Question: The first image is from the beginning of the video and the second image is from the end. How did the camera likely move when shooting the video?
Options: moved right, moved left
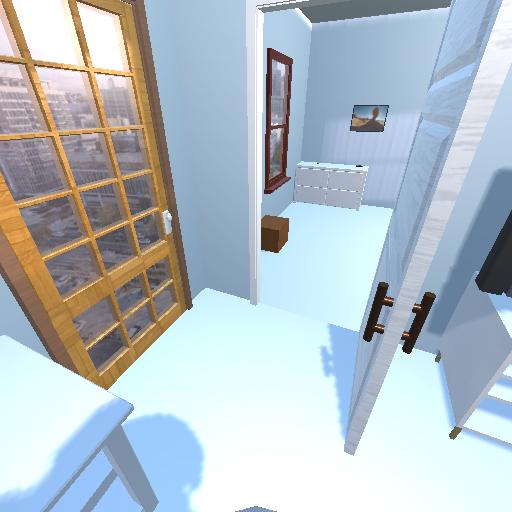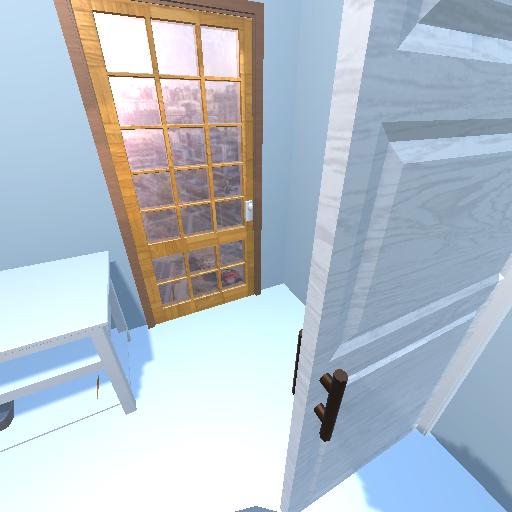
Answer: moved right